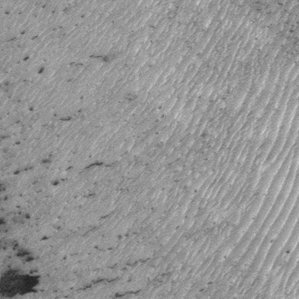
Label: frost